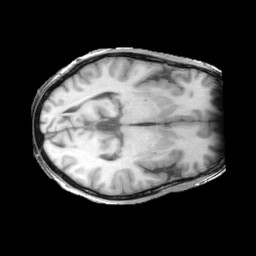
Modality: T1w
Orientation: axial
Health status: ill
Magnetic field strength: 3 T